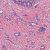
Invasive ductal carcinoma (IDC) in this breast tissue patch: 1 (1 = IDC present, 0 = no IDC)